Question: As according to my project requirement, I want to split the screen into two parts like:

I know this thing is available in version 3.0 but I am working on 2.3 so I have to do it manually..
And I want to split the screen as 25% of ListView and 75% of content view..and a single button at the top of the screen..
Now whenever used select a option from listView then automatically the split part slide left and the whole screen will be shown as a content screen only....Now the ListView screen is not visible to the user..
And whenever the user click on the button at the top of the screen..Only then the listview part is shown to user as shown in the above image..
Here what I am thinking is I will take two different layouts and on 1 layout I will display the ListView and on another I will list the content view..But how can I show here the animation of slide left and right whenever user select an option or click the button .
If anyone has some better option,then pls let me know..
Thanks..
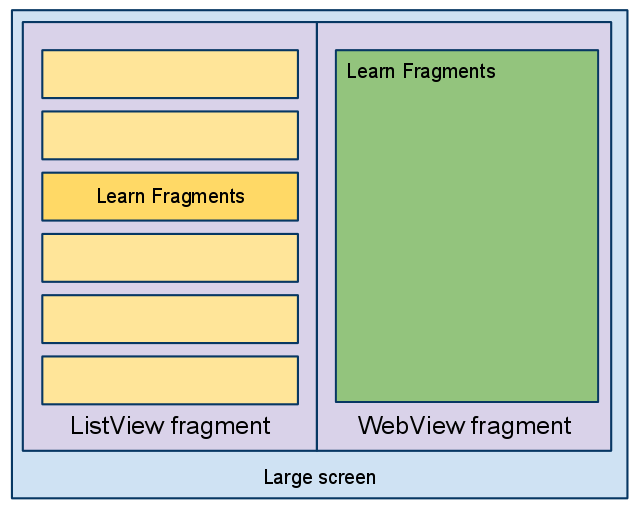
Answer: try to apply animation on those 2 base views with the help of TranslateAnimation class in android.
please refer the following links for more details:
<URL>
<URL>
<URL>